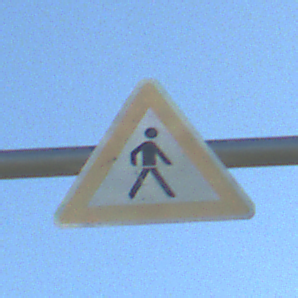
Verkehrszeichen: FussgaengerLinks
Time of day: MorningAfternoon
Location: Outdoor (Nature)
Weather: Clear
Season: Autumn
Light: Natural